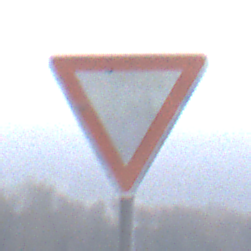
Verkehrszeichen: VorfahrtGewaehren
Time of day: MorningAfternoon
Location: Outdoor (Suburban)
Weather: Overcast
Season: NotSpecified
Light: Natural